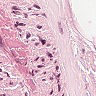
Metastatic tissue present: no